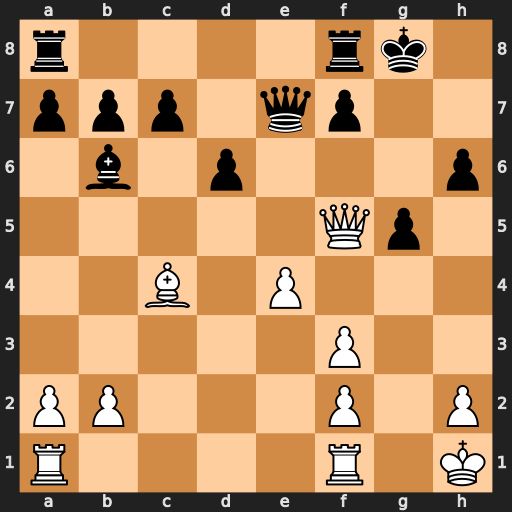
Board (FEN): r4rk1/ppp1qp2/1b1p3p/5Qp1/2B1P3/5P2/PP3P1P/R4R1K
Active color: w
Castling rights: -
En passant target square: -
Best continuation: Qg6+ Kh8 Qxh6+